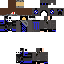
A male skeleton skin with dark skin, wearing brown helmet dressed in a blue armor chest and blue pants, featuring a closed mouth.